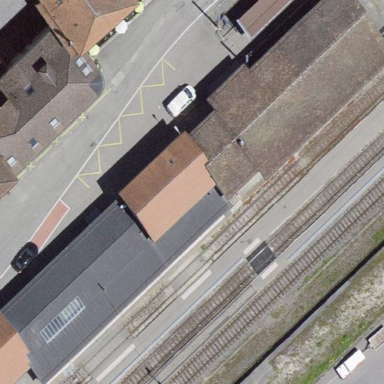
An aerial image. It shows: Train station building.